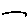
Label: line